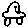
Label: car